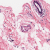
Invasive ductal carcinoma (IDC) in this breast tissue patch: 0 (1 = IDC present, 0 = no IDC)